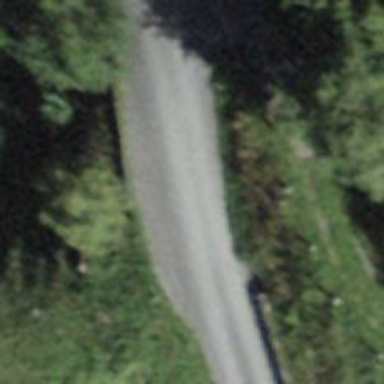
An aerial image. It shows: Passing place on the road.